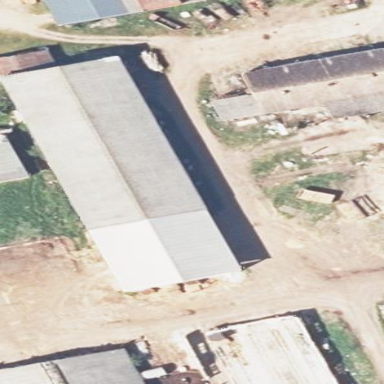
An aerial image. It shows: Gabled roof of grey-colored farm auxiliary building with its roof oriented along the structure.